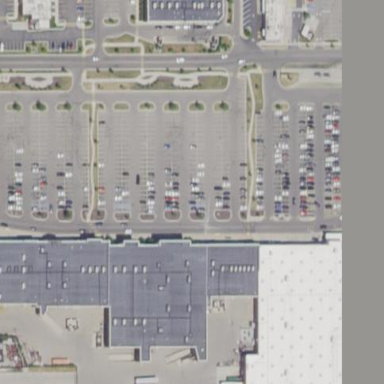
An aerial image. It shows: Retail area.